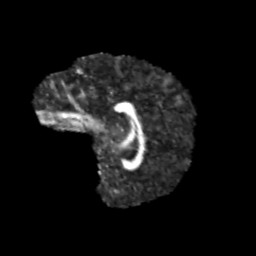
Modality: FA
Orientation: sagittal
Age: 12
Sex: female
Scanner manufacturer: siemens
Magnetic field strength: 3 T
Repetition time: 3.8 s
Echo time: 0.07 s